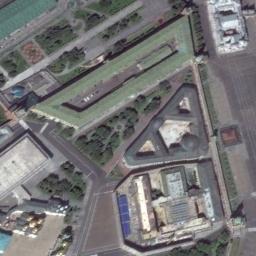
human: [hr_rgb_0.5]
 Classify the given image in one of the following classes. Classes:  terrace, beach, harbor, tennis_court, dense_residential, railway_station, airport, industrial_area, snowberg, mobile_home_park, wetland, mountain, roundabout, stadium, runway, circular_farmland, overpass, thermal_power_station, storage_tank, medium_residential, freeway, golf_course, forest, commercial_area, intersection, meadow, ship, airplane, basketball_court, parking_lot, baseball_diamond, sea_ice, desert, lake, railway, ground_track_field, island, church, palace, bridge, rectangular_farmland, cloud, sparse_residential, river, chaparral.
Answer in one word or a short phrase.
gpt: palace